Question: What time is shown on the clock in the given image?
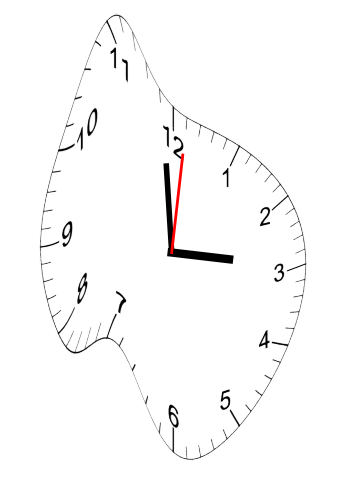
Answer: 02:59:01